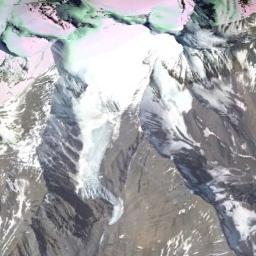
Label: snowberg